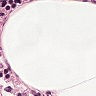
Metastatic tissue present: no